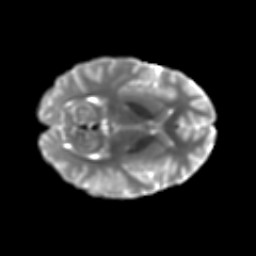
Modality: T2w
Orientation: axial
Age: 17
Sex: female
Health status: ill
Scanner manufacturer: ge
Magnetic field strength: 3 T
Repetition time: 6.752 s
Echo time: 0.079 s